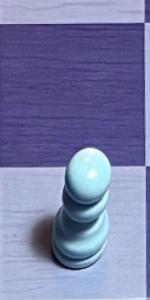
Label: Pawn_White